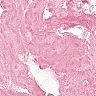
Metastatic tissue present: no